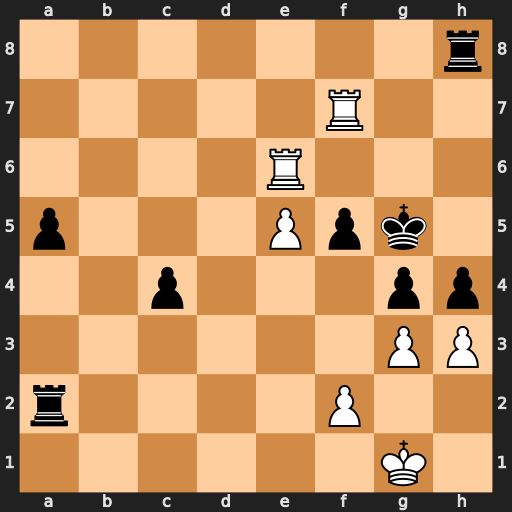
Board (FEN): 7r/5R2/4R3/p3Ppk1/2p3pp/6PP/r4P2/6K1
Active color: w
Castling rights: -
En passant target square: -
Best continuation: f4+ gxf3 Rg7+ Kh5 g4+ fxg4 hxg4#